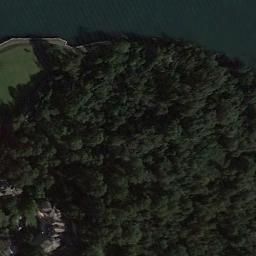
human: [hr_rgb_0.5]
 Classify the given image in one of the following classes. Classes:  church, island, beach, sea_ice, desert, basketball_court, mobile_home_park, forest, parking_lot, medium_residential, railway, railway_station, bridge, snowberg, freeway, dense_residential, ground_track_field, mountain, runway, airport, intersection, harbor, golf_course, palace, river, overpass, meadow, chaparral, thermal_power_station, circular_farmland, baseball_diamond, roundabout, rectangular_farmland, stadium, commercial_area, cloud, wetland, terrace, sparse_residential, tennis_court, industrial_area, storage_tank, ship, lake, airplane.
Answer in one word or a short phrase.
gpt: forest